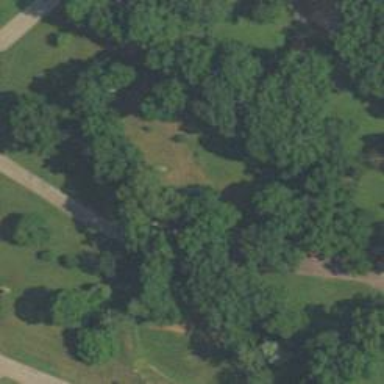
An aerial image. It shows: Disc golf tee.